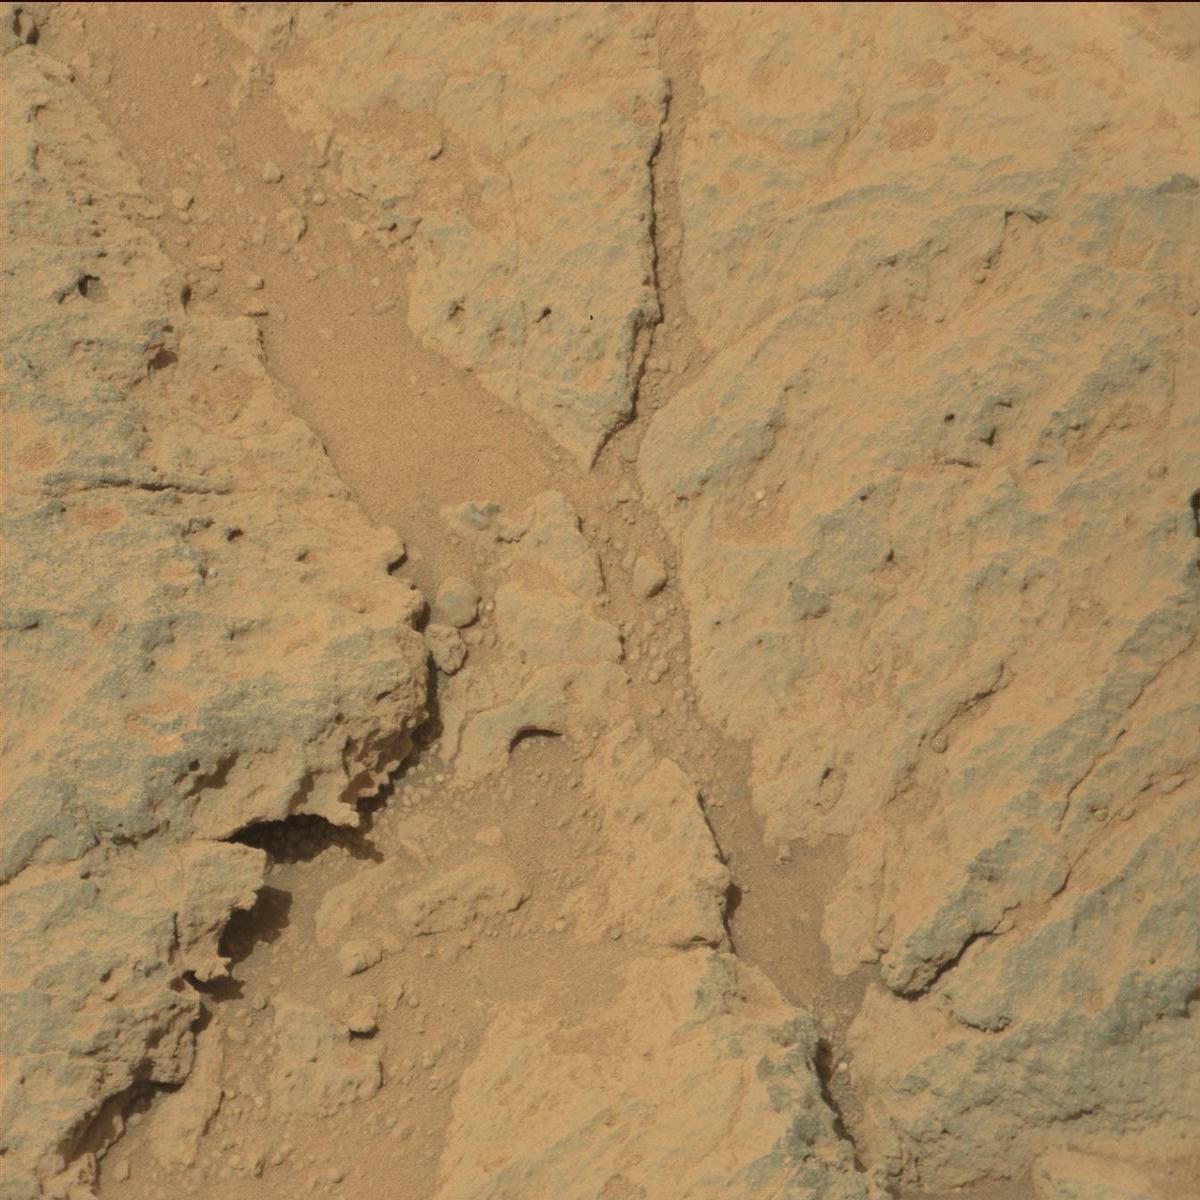
Terrain classes present: Bedrock, Sand / Soil